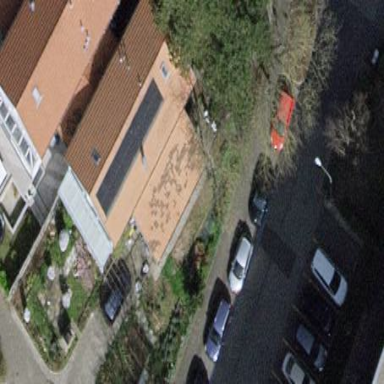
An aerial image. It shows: Garden surrounded by fence.